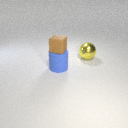
large blue rubber cylinder to the left of large yellow metal sphere